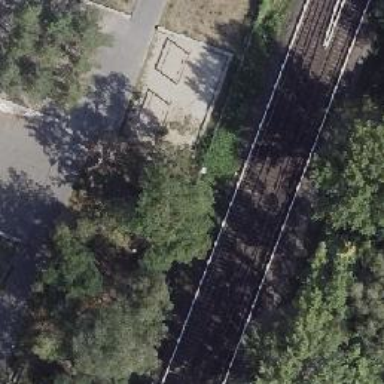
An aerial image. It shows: Light rail railway line with electrified rails.